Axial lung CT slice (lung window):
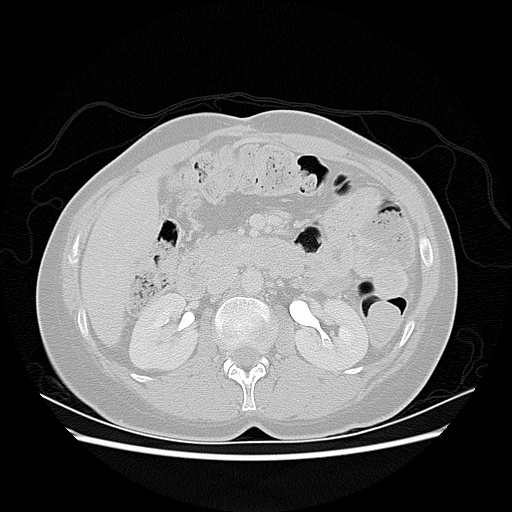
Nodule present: no